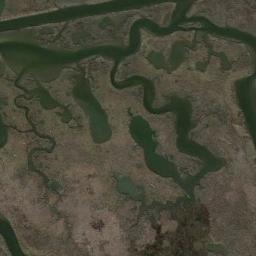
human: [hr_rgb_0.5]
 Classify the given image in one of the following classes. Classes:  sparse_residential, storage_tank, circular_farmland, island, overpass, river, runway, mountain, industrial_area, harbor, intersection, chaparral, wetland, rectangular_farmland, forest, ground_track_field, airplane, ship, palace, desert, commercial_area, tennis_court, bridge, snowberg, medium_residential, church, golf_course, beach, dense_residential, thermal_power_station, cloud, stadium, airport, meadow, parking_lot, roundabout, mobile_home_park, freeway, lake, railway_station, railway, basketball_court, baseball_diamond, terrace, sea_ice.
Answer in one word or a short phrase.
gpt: wetland